Brain MRI, t1w sequence, axial 2D slice.
Patient: age 44, sex F, weight 96 kg, height 1.95 m
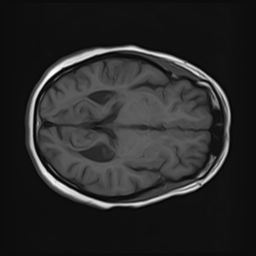